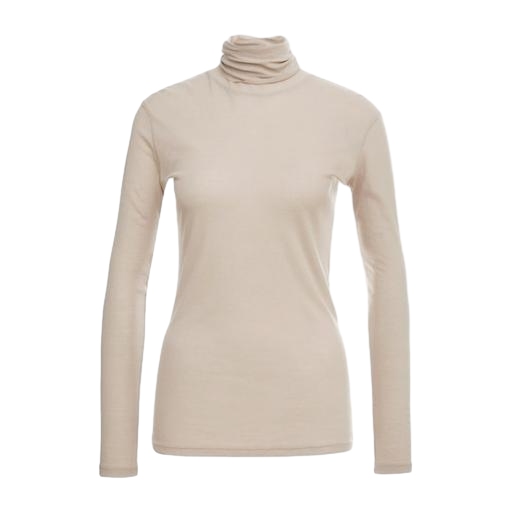
high-neck top, turtleneck tee, beige colored long sleeve, white background